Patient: sex M, age 83
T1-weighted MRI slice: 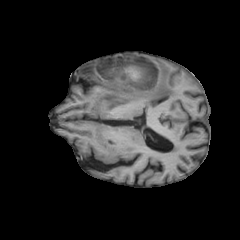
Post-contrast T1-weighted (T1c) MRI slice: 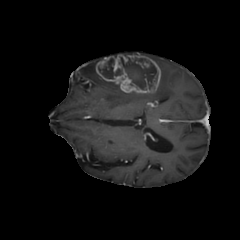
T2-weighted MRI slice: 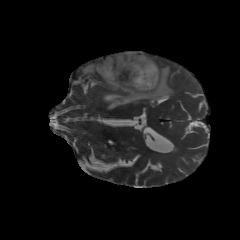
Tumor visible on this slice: yes
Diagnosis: Glioblastoma, IDH-wildtype
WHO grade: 4